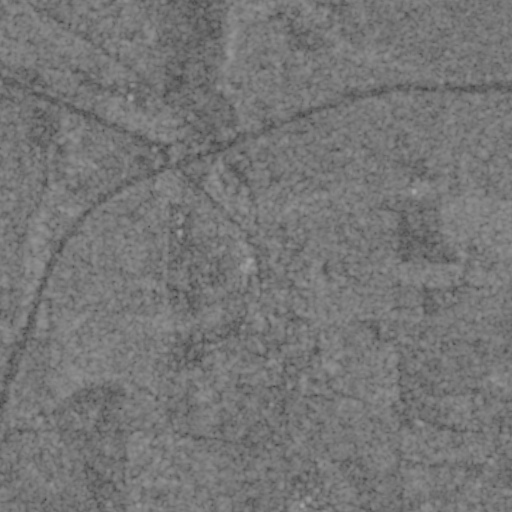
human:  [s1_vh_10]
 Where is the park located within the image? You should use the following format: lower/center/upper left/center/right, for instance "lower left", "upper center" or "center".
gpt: The park is located in the center of the image.
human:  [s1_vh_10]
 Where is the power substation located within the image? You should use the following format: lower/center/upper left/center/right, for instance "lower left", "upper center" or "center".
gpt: The power substation is located in the upper center of the image.
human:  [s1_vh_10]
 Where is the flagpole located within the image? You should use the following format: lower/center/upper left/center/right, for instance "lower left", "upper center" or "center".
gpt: The flagpole is located in the center of the image.
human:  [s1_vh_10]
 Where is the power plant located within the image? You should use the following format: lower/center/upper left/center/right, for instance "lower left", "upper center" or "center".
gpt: There is no power plant in the image.

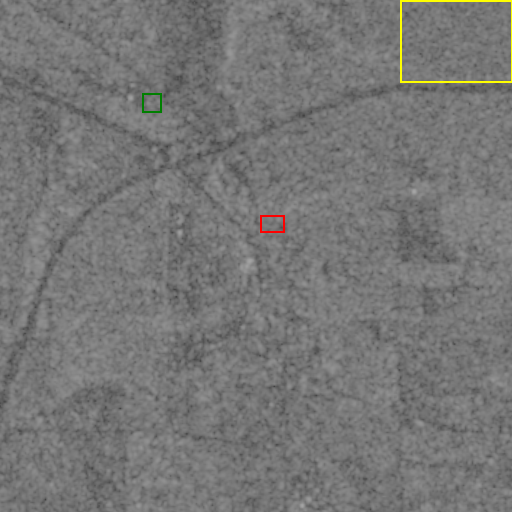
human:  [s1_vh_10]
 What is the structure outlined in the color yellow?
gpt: The structure outlined in yellow is a crop field.
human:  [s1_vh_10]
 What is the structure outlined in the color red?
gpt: The structure outlined in red is a park.
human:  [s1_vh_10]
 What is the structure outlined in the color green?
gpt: The structure outlined in green is a building.
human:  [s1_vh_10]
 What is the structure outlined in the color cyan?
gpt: There is no cyan outline.